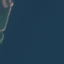
Label: SeaLake